【题型】解答题　【知识点】平面几何　【难度】easy
小明正在进行探究活动：分割梯形并将其拼成等腰三角形，请你帮他一起探究。

(1) 如图（1）所示，在梯形$ABCD$中，$AD \parallel BC$，$AB \perp BC$。设$E$为边$AB$中点，将$\triangle ADE$绕点$E$旋转$180^\circ$，点$D$旋转至点$F$的位置，得到的$\triangle DFC$是等腰三角形，其中$DF = DC$，设$AD = a$，求边$BC$的长（用$a$表示）；

(2) 如图（2）所示，已知梯形$MQPN$中，$MN \parallel QP$，且$MN < PQ$，$MQ = NP$。请设计一种方案，用一条或两条直线将梯形$MQPN$分割，并使得分割成的几个部分可以通过图形运动拼成与剩余部分不重叠无缝隙的等腰三角形。请写出两腰的线段，以及这两条或一条直线与梯形的交点的位置。（模仿（1）中的论述语言：$E$为边$AB$中点，$D$是梯形$ABCD$的顶点）。
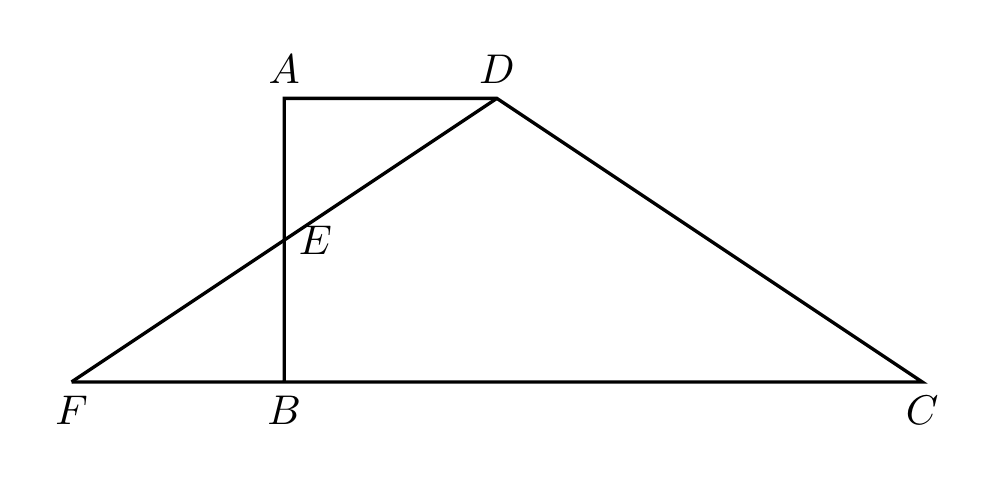
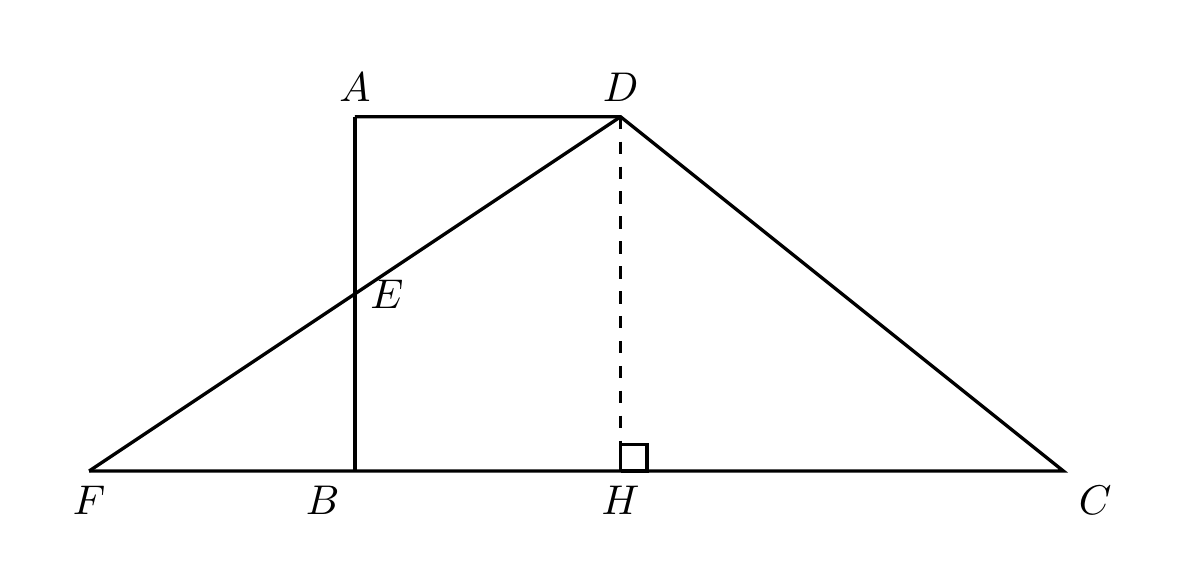
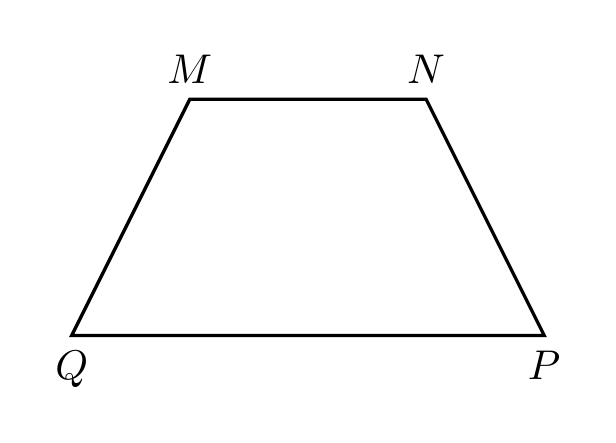
【解答】
【答案】
(1) $BC = 3a$
(2) 见解析

【知识点】三线合一、根据旋转的性质求解、等腰三角形的定义

【分析】本题考查了变换：旋转、平移与轴对称，等腰三角形的性质等知识；

（1）过点$D$作$DH \perp BC$于$H$，则由等腰三角形的性质得$FC = 2FH$；证明四边形$ABHD$是矩形，则有$BH = AD = a$；再由旋转知$BF = AD = a$，则可求得$FH$的长，最后求得结果；

（2）连接$QN$，把$\triangle MNQ$通过平移变换，再轴对称变换得到$\triangle NPG$，则$\triangle NQG$为满足条件的等腰三角形。

【详解】
（1）解：如图，过点$D$作$DH \perp BC$于$H$，

$\because DF = DC$，

$\therefore FC = 2FH$；

$\because AD \parallel BC$，$AB \perp BC$，

$\therefore \angle A = 180^\circ - \angle ABC = 90^\circ$，

$\therefore \angle A = \angle ABC = \angle DHB = 90^\circ$，

$\therefore$ 四边形$ABHD$是矩形，

$\therefore BH = AD = a$；

由旋转知$BF = AD = a$，

$\therefore FH = BH + BF = 2a$，

$\therefore FC = 2FH = 4a$，

$\therefore BC = FC - FB = 4a - a = 3a$；

（2）解：如图（2），连接$QN$，$MP$，把$\triangle MNQ$沿$MP$平移使$M$与$P$对应，得到$\triangle PGH$；再把$\triangle PGH$沿$QG$对折，得到$\triangle NPG$，$H$与$N$是对应点，则$\triangle NQG$是等腰三角形，其中两腰分别为$NQ$，$NG$，点$N$、$Q$分别是梯形的顶点。

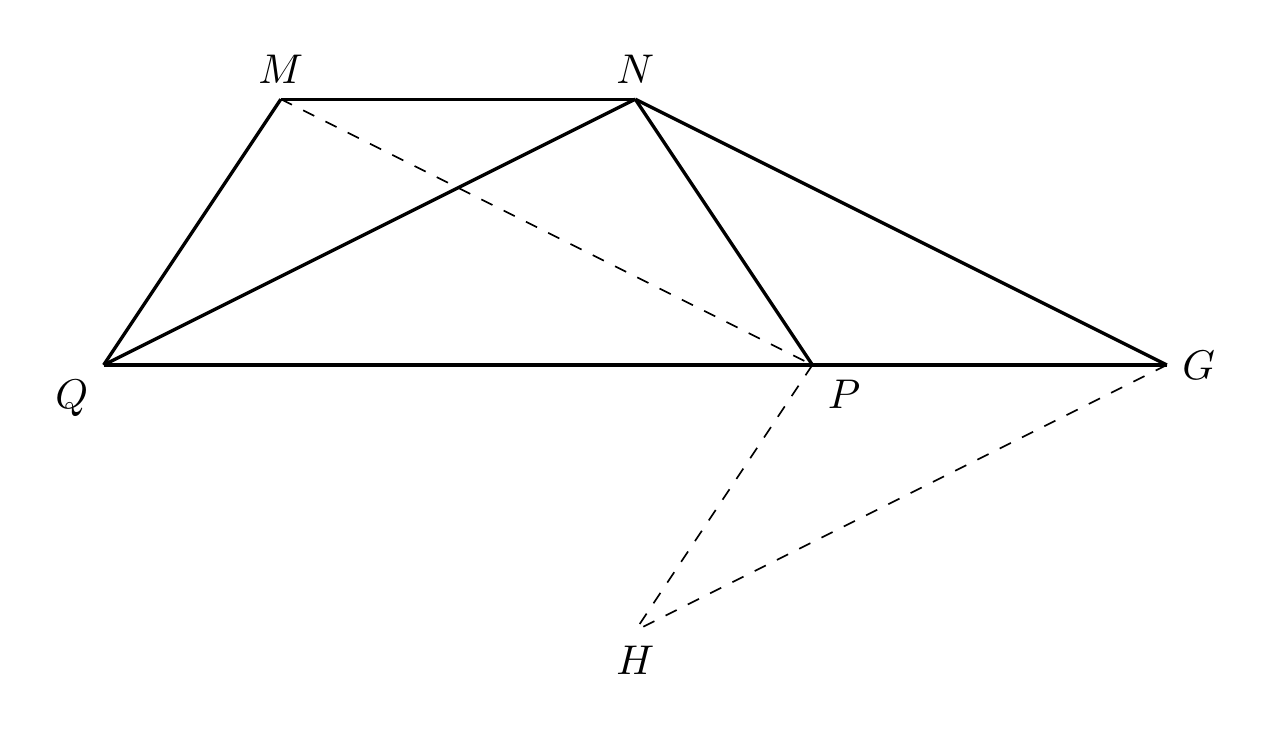